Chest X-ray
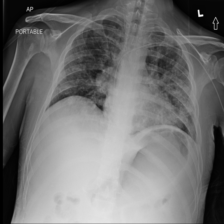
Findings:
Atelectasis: negative
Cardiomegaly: negative
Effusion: negative
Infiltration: positive
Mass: negative
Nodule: negative
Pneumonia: negative
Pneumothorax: negative
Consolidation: negative
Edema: negative
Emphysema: negative
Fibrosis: negative
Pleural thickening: negative
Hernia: negative